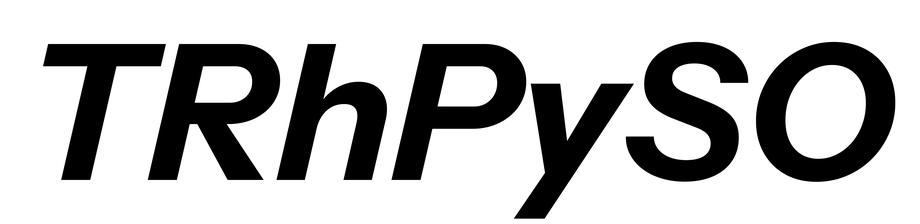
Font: InstrumentSans-Italic_Bold_Italic